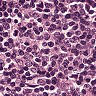
Metastatic tissue present: no